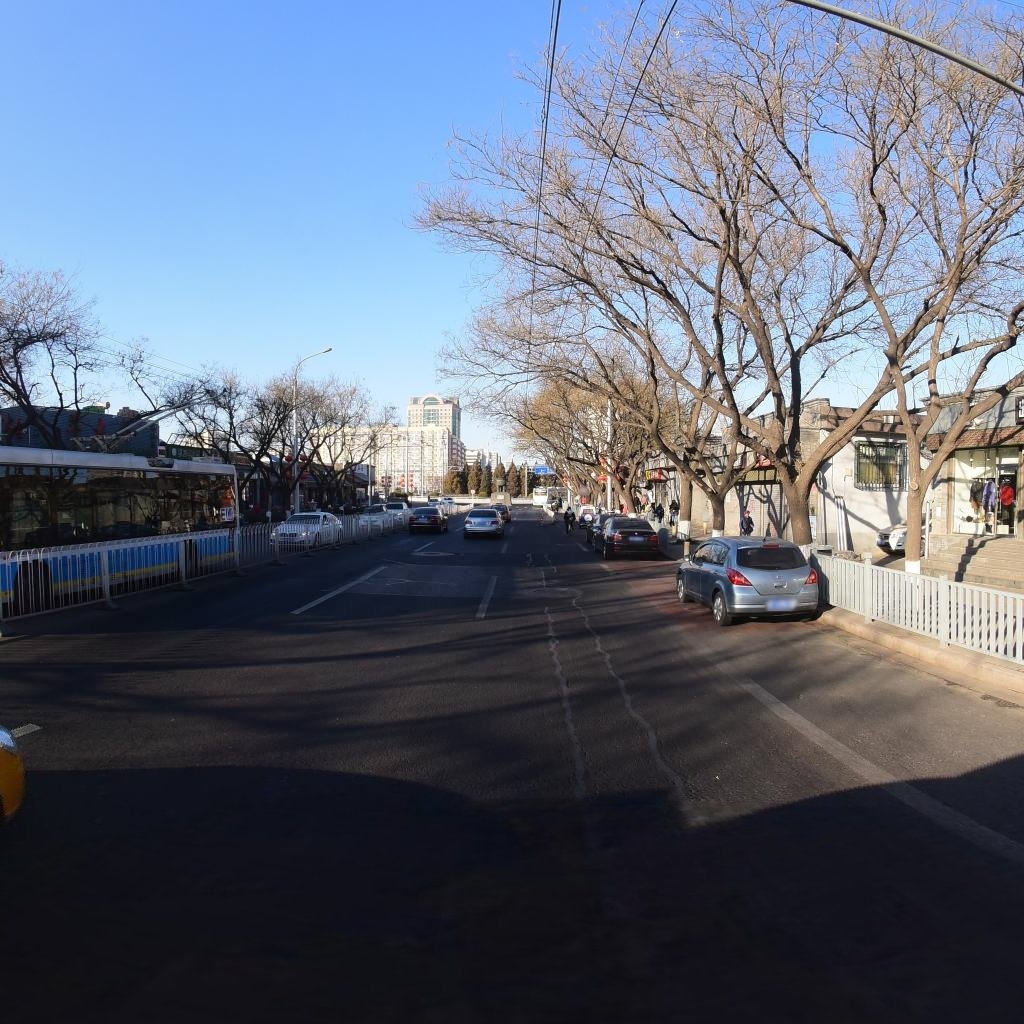
Region: Dongcheng
Road damage annotations: longitudinal patch, longitudinal patch, manhole cover, longitudinal patch, longitudinal patch, transverse patch